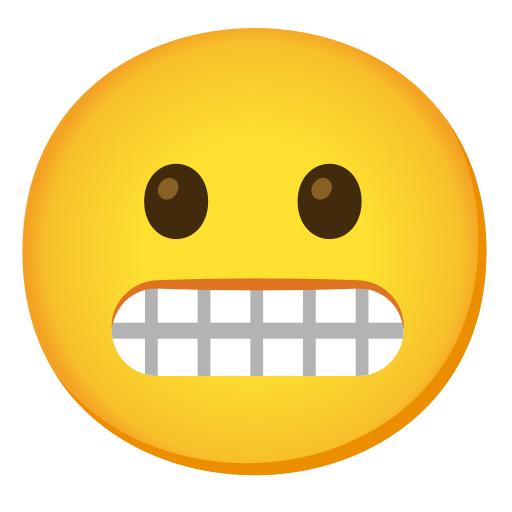
Emoji: 😬